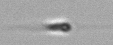
Label: flagellate_morphotype3